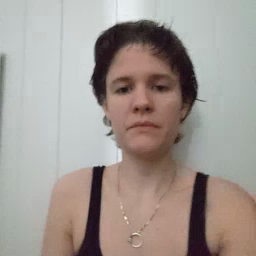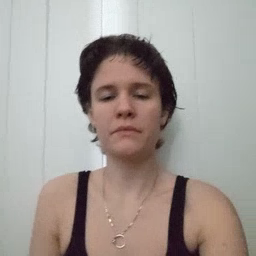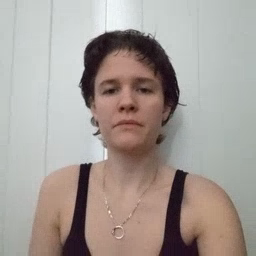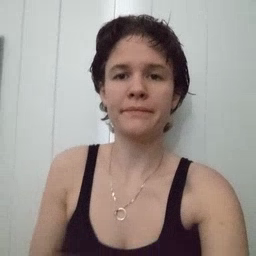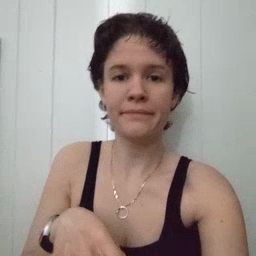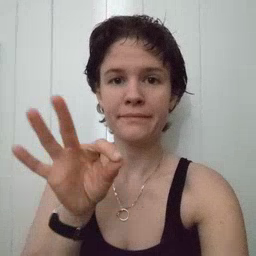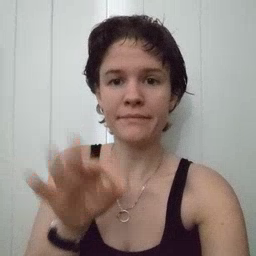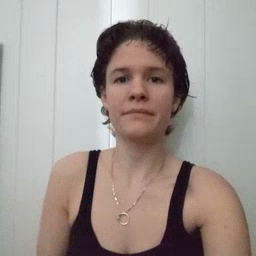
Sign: find